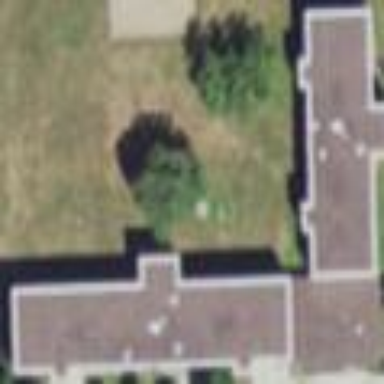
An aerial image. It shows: Dormitory building.